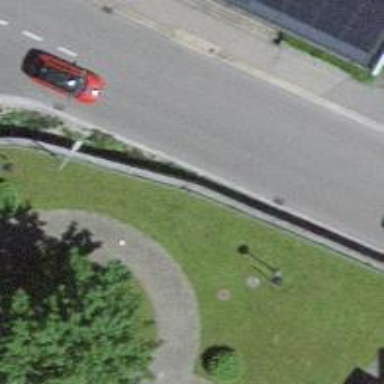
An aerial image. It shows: Concrete footway with ramp.